You are looking at the wavelet scalogram of a bearing's acceleration signal. Based on the visible evidence, which condition applies: normal, inner_race, outer_race, ball?
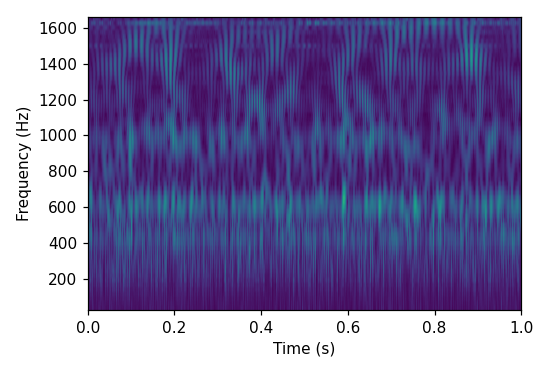
Answer: outer_race